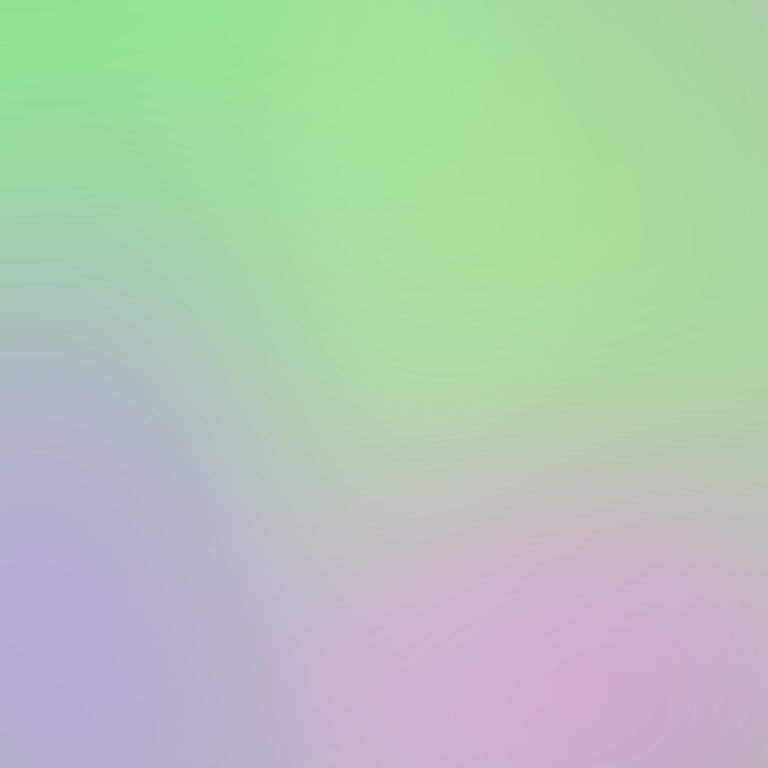
Abstract light effect, smooth gradient from soft green to gentle pink, calm atmosphere, diffuse glow, no room, no furniture, no objects.